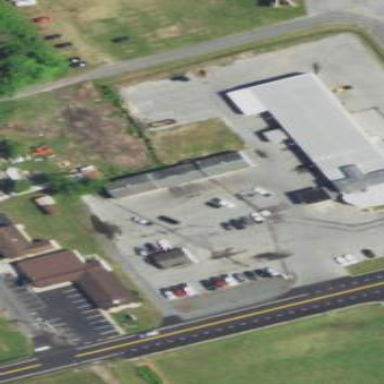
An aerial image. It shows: Building that houses car shop.